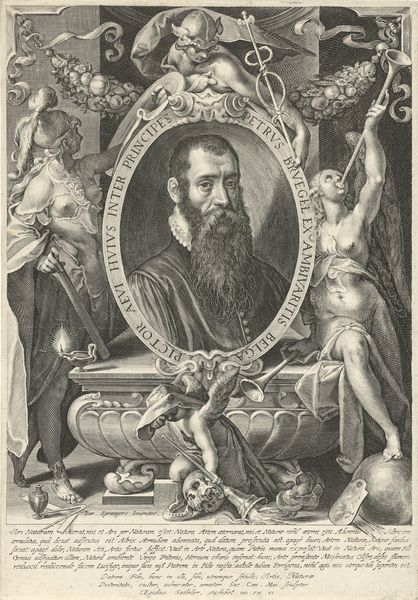
Titel: Portret van Pieter Brueghel de jonge
Künstler: Aegidius Sadeler
Standort: Amsterdam
Institution: Rijksmuseum
Schlagwörter: mann, nackt, frauen, bart, barock, kragen, bildnis, porträt, engel, stilleben, schrift, stab, adam, text, kranz, totenkopf, blumenkranz, emblem, posaune, latein, trompete, belgien, subscriptio, bart mann putten posaune emblem barock